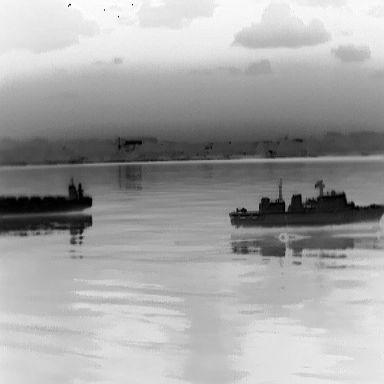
There is a warship in the infrared image.